Question: How to retrieve the all the 'Electrician' data into a 'ListView'?

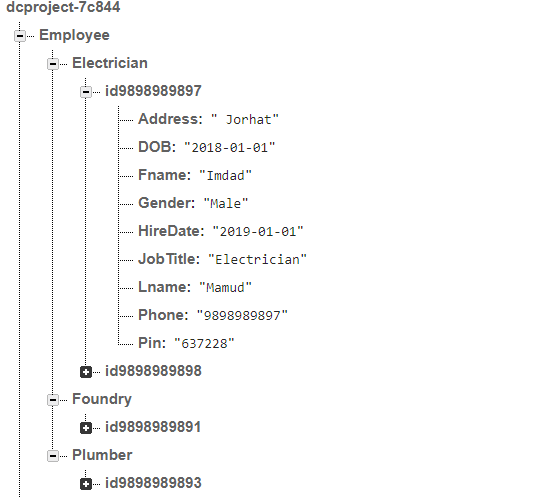
Answer: Assuming you have a model class for your electrician object named 'Electrician', to get a list of electrician objects, please use the following code:
'''
DatabaseReference rootRef = FirebaseDatabase.getInstance().getReference();
DatabaseReference electricianRef = rootRef.child("Employee").child("Electrician");
ValueEventListener valueEventListener = new ValueEventListener() {
@Override
public void onDataChange(DataSnapshot dataSnapshot) {
List<Electrician> list = new ArrayList<>();
for(DataSnapshot ds : dataSnapshot.getChildren()) {
Electrician electrician = ds.getValue(Electrician.class);
list.add(electrician);
Log.d("TAG", electrician.getLname());
}
}
@Override
public void onCancelled(@NonNull DatabaseError databaseError) {}
};
electricianRef.addListenerForSingleValueEvent(valueEventListener);
'''
You can achieve this even simpler, using the String class and getting a list of electrician names for example:
'''
DatabaseReference rootRef = FirebaseDatabase.getInstance().getReference();
DatabaseReference electricianRef = rootRef.child("Employee").child("Electrician");
ValueEventListener valueEventListener = new ValueEventListener() {
@Override
public void onDataChange(DataSnapshot dataSnapshot) {
List<String> list = new ArrayList<>();
for(DataSnapshot ds : dataSnapshot.getChildren()) {
String lName = ds.child("Lname").getValue(String.class);
list.add(lName);
Log.d("TAG", lName);
}
}
@Override
public void onCancelled(@NonNull DatabaseError databaseError) {}
};
electricianRef.addListenerForSingleValueEvent(valueEventListener);
'''